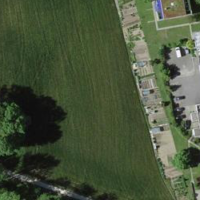
EUNIS habitat code: 25
Species observed at this site:
Corylus avellana
Galeopsis tetrahit
Acer campestre